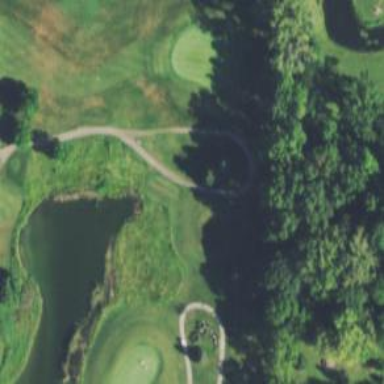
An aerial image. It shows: Path used for both walking and golf.